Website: ulta-beauty
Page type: payment
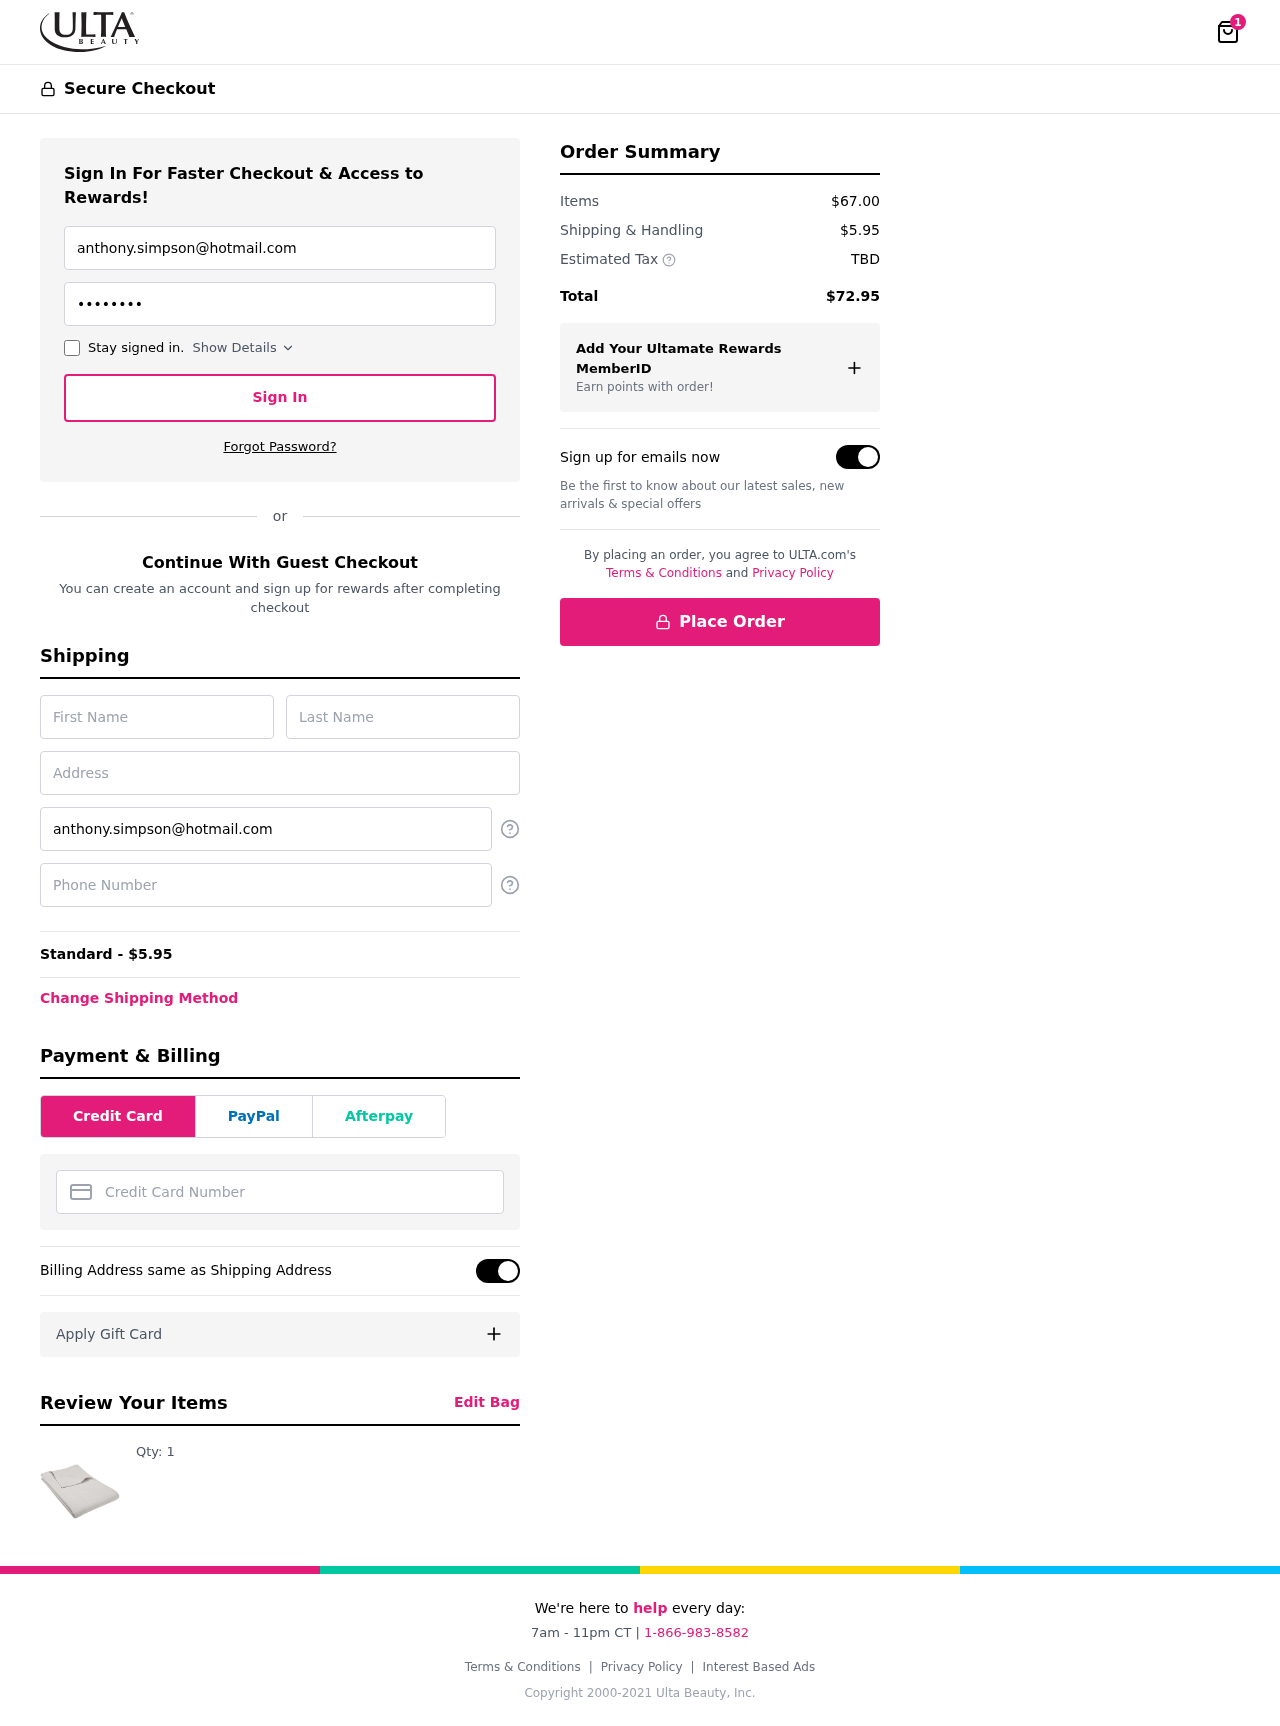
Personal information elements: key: PII_CARD_NUMBER
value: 6011 1559 7871 3986
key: PII_EMAIL
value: anthony.simpson@hotmail.com
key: PII_FIRSTNAME
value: Anthony
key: PII_LASTNAME
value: Simpson
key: PII_PHONE
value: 7515770091
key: PII_STREET
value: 3683 Leach Flat
Product elements: key: PRODUCT1_QUANTITY
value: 1
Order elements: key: ORDER_NUM_ITEMS
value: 1
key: ORDER_SHIPPING_COST
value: $5.95
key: ORDER_SHIPPING_COST
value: Standard - $5.95
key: ORDER_SUBTOTAL
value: $67.00
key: ORDER_TAX
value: TBD
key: ORDER_TOTAL
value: $72.95